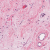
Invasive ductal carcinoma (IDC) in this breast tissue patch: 0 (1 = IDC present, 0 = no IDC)